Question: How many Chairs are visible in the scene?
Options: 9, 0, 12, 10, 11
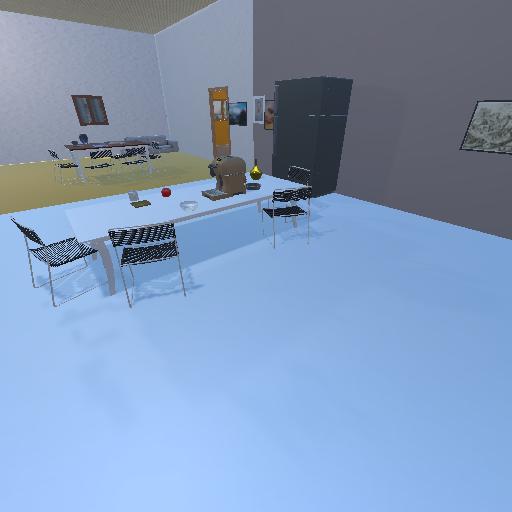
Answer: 9